Interaction volume radius: 10 \u00c5
Interaction volume height: 45 \u00c5
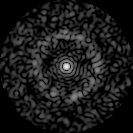
Disorder parameter: 0.8262